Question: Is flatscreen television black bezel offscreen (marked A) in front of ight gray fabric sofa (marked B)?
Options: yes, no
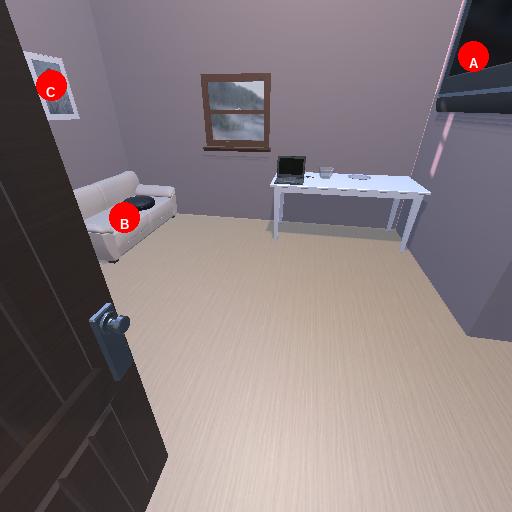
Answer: yes